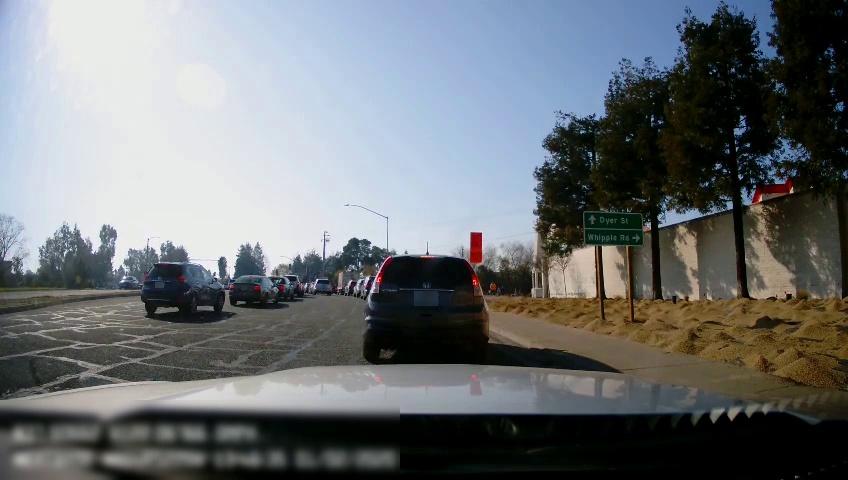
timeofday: Dusk/Dawn/Twilight
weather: Sunny
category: Drivable Space
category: Drivable Space
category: Vehicles | Car
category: Vehicles | SUV
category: Vehicles | SUV
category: Vehicles | SUV
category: Vehicles | Car
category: Vehicles | SUV
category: Vehicles | SUV
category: Vehicles | SUV
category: Vehicles | SUV
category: Vehicles | Truck
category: Vehicles | SUV
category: Pedestrians
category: Pedestrians
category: Traffic | Signs
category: Traffic | Signs